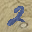
Label: 2